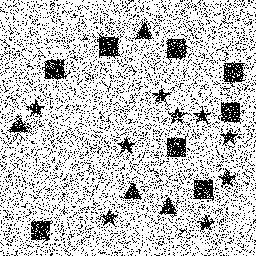
Squares: 8
Triangles: 4
Stars: 9
Total shapes: 21